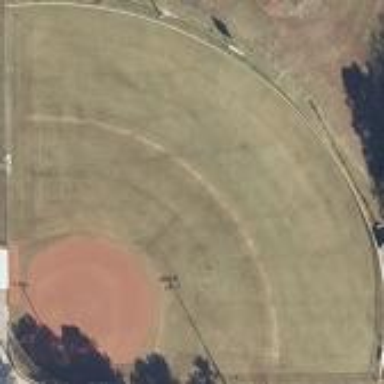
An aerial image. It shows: Softball pitch for leisure sports.